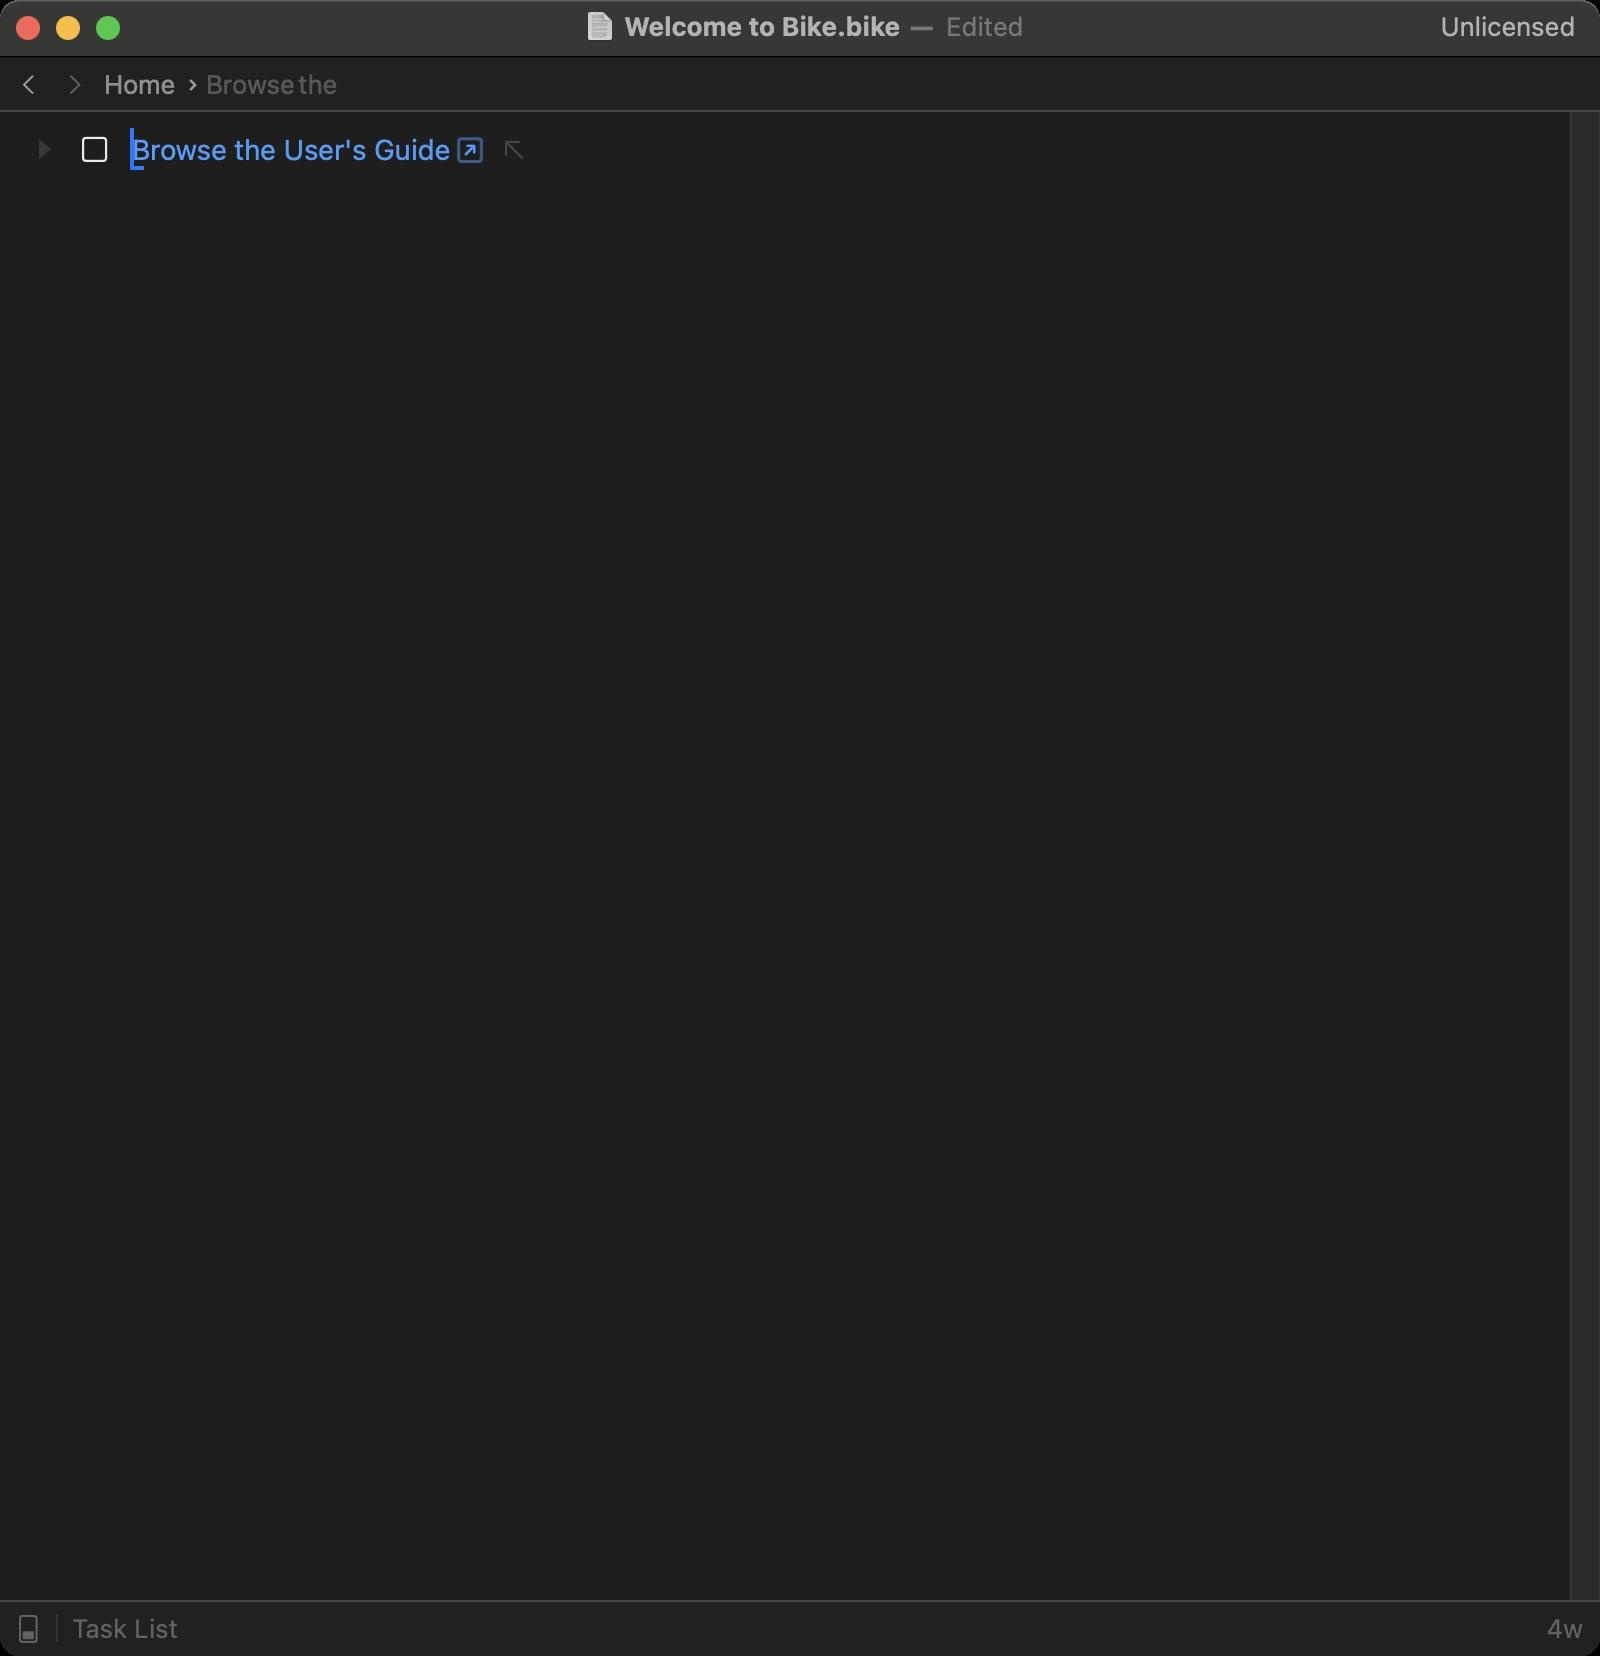
Accessibility tree:
{"name": "Welcome_to_Bike.bike", "role": "AXWindow", "description": null, "role_description": "standard window", "value": null, "position": "464.00;80.00", "size": "800;828", "children": [{"name": null, "role": "AXSplitGroup", "description": null, "role_description": "split group", "value": null, "position": "0.00;28.00", "size": "800;800", "children": [{"name": null, "role": "AXSplitter", "description": null, "role_description": "splitter", "value": -1.0, "position": "-1.00;28.00", "size": "1;800", "children": []}, {"name": null, "role": "AXScrollArea", "description": null, "role_description": "scroll area", "value": null, "position": "0.00;56.00", "size": "800;744", "children": [{"name": null, "role": "AXScrollBar", "description": null, "role_description": "scroll bar", "value": 0.0, "position": "785.00;56.00", "size": "15;744", "children": []}]}, {"name": "", "role": "AXButton", "description": "go back", "role_description": "button", "value": null, "position": "4.00;29.00", "size": "22;26", "children": []}, {"name": "", "role": "AXButton", "description": "go forward", "role_description": "button", "value": null, "position": "26.00;29.00", "size": "22;26", "children": []}, {"name": null, "role": "AXList", "description": "path", "role_description": "list", "value": null, "position": "48.00;31.00", "size": "127;22", "children": [{"name": null, "role": "AXStaticText", "description": null, "role_description": "text", "value": "Home", "position": "48.00;31.00", "size": "51;22", "children": []}, {"name": null, "role": "AXStaticText", "description": null, "role_description": "text", "value": "Browse the", "position": "99.00;31.00", "size": "76;22", "children": []}]}, {"name": "", "role": "AXMenuButton", "description": null, "role_description": "menu button", "value": null, "position": "0.00;805.50", "size": "24;17", "children": []}, {"name": "Task_List", "role": "AXMenuButton", "description": null, "role_description": "menu button", "value": null, "position": "28.00;806.00", "size": "64;16", "children": []}, {"name": "4w", "role": "AXButton", "description": null, "role_description": "button", "value": null, "position": "771.00;806.00", "size": "23;16", "children": []}, {"name": null, "role": "AXSplitter", "description": null, "role_description": "splitter", "value": 800.0, "position": "800.00;28.00", "size": "1;800", "children": []}]}, {"name": "Unlicensed", "role": "AXButton", "description": null, "role_description": "button", "value": null, "position": "713.00;5.00", "size": "82;19", "children": []}, {"name": null, "role": "AXButton", "description": null, "role_description": "close button", "value": null, "position": "7.00;6.00", "size": "14;16", "children": []}, {"name": null, "role": "AXButton", "description": null, "role_description": "full screen button", "value": null, "position": "47.00;6.00", "size": "14;16", "children": [{"name": null, "role": "AXGroup", "description": null, "role_description": "group", "value": null, "position": "47.00;6.00", "size": "14;16", "children": [{"name": null, "role": "AXGroup", "description": null, "role_description": "group", "value": null, "position": "47.00;6.00", "size": "14;16", "children": []}]}]}, {"name": null, "role": "AXButton", "description": null, "role_description": "minimize button", "value": null, "position": "27.00;6.00", "size": "14;16", "children": []}, {"name": "Edited", "role": "AXMenuButton", "description": "document actions", "role_description": "menu button", "value": null, "position": "470.00;5.00", "size": "51;16", "children": []}, {"name": null, "role": "AXStaticText", "description": null, "role_description": "text", "value": "—", "position": "453.00;5.00", "size": "16;16", "children": []}, {"name": "Welcome_to_Bike.bike", "role": "AXImage", "description": null, "role_description": "image", "value": null, "position": "292.00;5.00", "size": "16;16", "children": []}, {"name": null, "role": "AXStaticText", "description": null, "role_description": "text", "value": "Welcome to Bike.bike", "position": "310.00;5.00", "size": "143;16", "children": []}]}